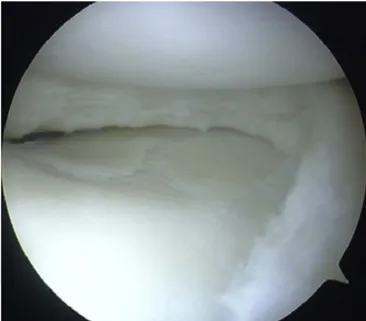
Arthroscopic findings. Black arrow) was treated by partial meniscectomy.
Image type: endoscopy (arthroscopy)